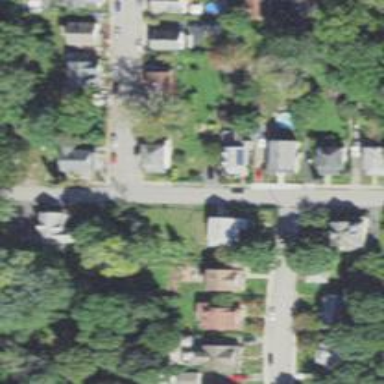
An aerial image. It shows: Residential driveway used as service road.